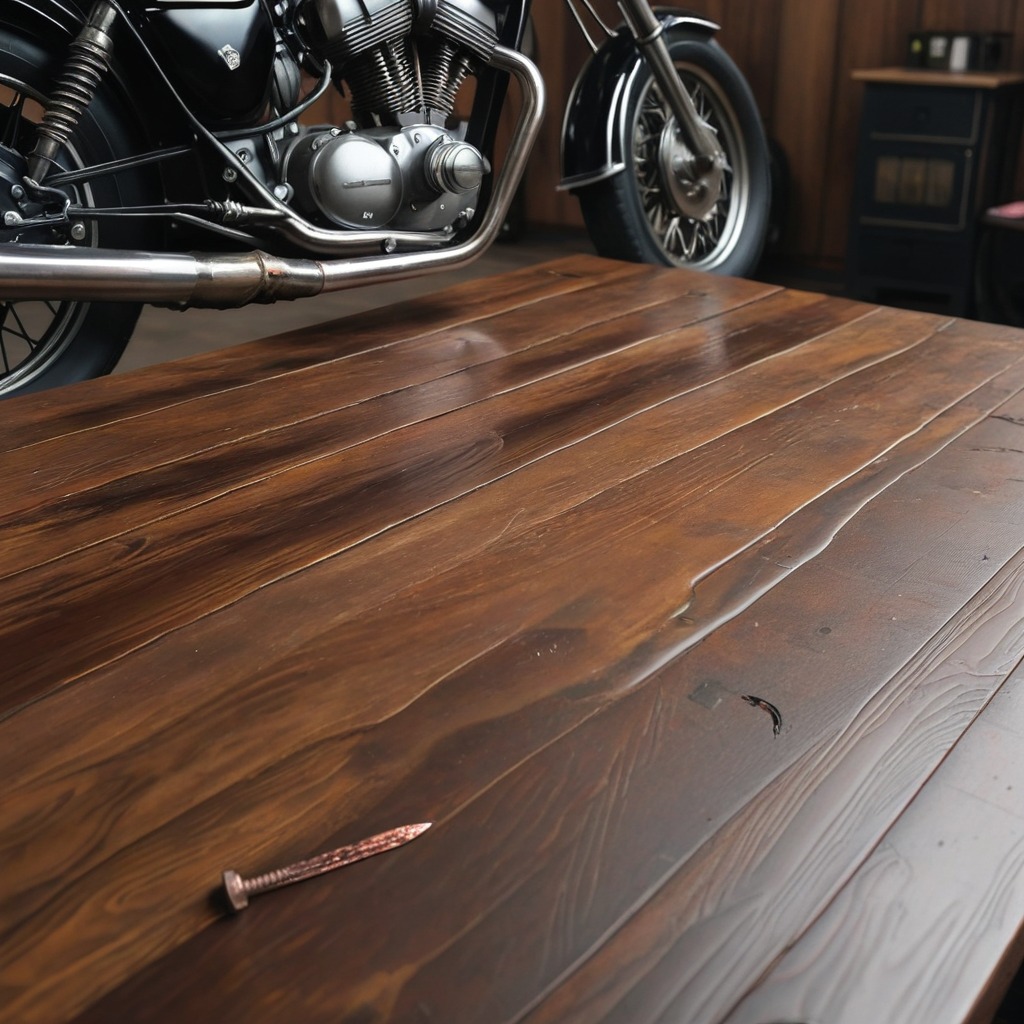
A nail is lying on the oil-spilled wooden table in a vintage motorcycle garage.